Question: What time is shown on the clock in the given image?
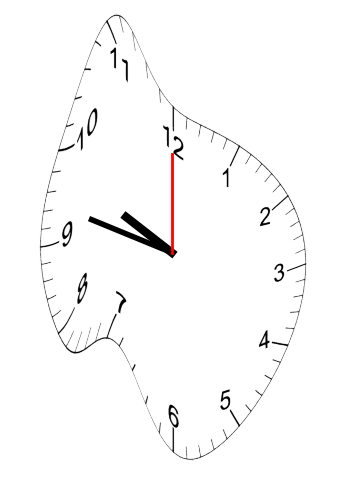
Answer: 09:47:00